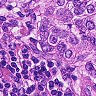
Metastatic tissue present: yes